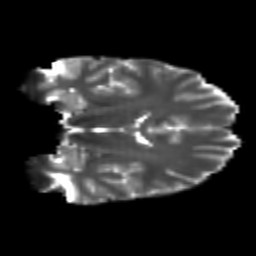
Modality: T2w
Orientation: coronal
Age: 20
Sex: male
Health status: healthy
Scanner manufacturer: philips
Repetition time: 7.477 s
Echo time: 0.08753 s